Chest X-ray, AP view. Patient: 53 years old, sex M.
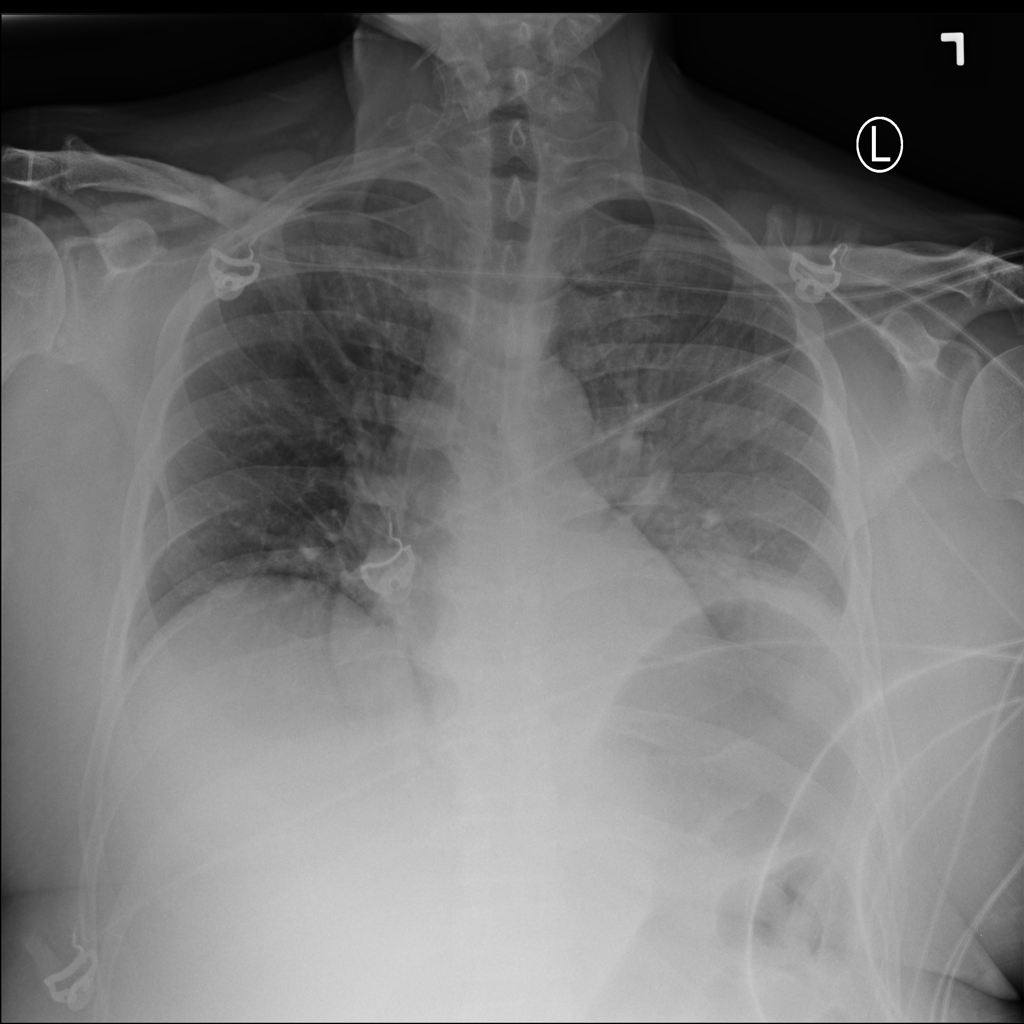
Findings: No Finding